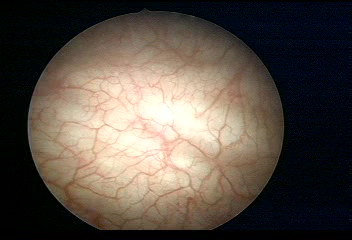
Modality: WLC
Class: Normal mucosa
Bladder cancer association: No